Question: I'm creating 3D Compass application.
I'm using <URL>. Thanks in advance.

:
When you rotating model, there is difference between:
'''
gl.glRotatef(_angleY, 0f, 1f, 0f); //ROLL
gl.glRotatef(_angleX, 1f, 0f, 0f); //ELEVATION
gl.glRotatef(_angleZ, 0f, 0f, 1f); //AZIMUTH
gl.glRotatef(_angleX, 1f, 0f, 0f); //ELEVATION
gl.glRotatef(_angleY, 0f, 1f, 0f); //ROLL
gl.glRotatef(_angleZ, 0f, 0f, 1f); //AZIMUTH
'''
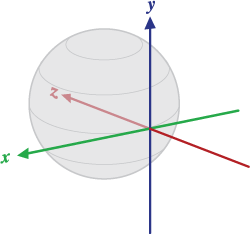
Answer: Well, I can see at least 1 problem with this approach of yours.
I assume that you combine a 3D vector corresponding to your magnetometer with an averaging low pass filter to smoothen the data. Although such approach would work great for a sensor value which varies without discontinuities, such as raw data from accelerometer, it doesn't work so great verbatim with angular variables fetched from your magnetometer. Why, one might ask?
Because those angular variables (azimuth, pitch, roll) have an upper-bound and a lower-bound, which means that any value above 180 degrees, say 181 degrees, would wrap around to 181-360 = -179 degrees, and any variable below -180 degrees would wrap around in the other direction. So when one of those angular variables get close to those thresholds (180 or -180), this variable will tend to oscillate to values close to those 2 extremes. When you blindly apply a low-pass filter to those values, you get either a smooth decreasing from 180 degrees towards -180 degrees, or a smooth increasing from -180 towards 180 degrees. Either way, the result would look quite like your video above... As long as one directly applies an averaging buffer onto the raw angle data from 'getOrientation(...)', this problem will be present (and should be present not only for the case where the phone is upright, but also in the cases where there are azimuth angle wraparounds too... Maybe you could test for those bugs as well...).
You say that you tested this with a buffer size of 1. Theoretically, the problem should not be present if there is no averaging at all, although in some implementations of a circular buffer I've seen in the past, it could mean that there is still averaging done with at least 1 past value, not that there is no averaging at all. If this is your case, we have found the root cause of your bug.
Unfortunately, there isn't much of an elegant solution that could be implemented while sticking with your standard averaging filter. What I usually do in this case is switch to another type of low pass filter, which doesn't need any deep buffer to operate: a simple IIR filter (order 1):
* *
...where is the filtered angle, is the raw angle, and <1 is analogous to a time constant, as alpha=1 corresponds to the no-filter case, and the frequency cutoff of the low-pass filter gets lowered as alpha approaches zero. An acute eye would probably have noticed by now that this corresponds to a simple .
Such a filter allows the compensation of the wraparound of the angle value because we can add or subtract 360 to so as to ensure that , which in turn ensures that the filtered angle value will always increase/decrease in the optimal direction to reach its "setpoint".
An example function call, which is to be scheduled periodically, that calculates a filtered angle value y for a given raw angle value x, could be something like this:
'''
private float restrictAngle(float tmpAngle){
while(tmpAngle>=180) tmpAngle-=360;
while(tmpAngle<-180) tmpAngle+=360;
return tmpAngle;
}
//x is a raw angle value from getOrientation(...)
//y is the current filtered angle value
private float calculateFilteredAngle(float x, float y){
final float alpha = 0.1f;
float diff = x-y;
//here, we ensure that abs(diff)<=180
diff = restrictAngle(diff);
y += alpha*diff;
//ensure that y stays within [-180, 180[ bounds
y = restrictAngle(y);
return y;
}
'''
The function 'calculateFilteredAngle(float x, float y)' can then be called periodically using something like this (example for azimuth angle from 'getOrientation(...)' function:
'''
filteredAzimuth = calculateFilteredAngle(azimuth, filteredAzimuth);
'''
Using this method, the filter would not misbehave like the averaging filter as mentioned by the OP.
As I could not load the .apk uploaded by the OP, I decided to implement my own test project in order to see if the corrections work. Here is the entire code (it does not use a .XML for the main layout, so I did not include it). Simply copy it to a test project to see if it works on a specific device (tested functional on a HTC Desire w/ Android v. 2.1):
File 1: Compass3DActivity.java:
'''
package com.epichorns.compass3D;
import android.app.Activity;
import android.content.Context;
import android.hardware.Sensor;
import android.hardware.SensorEvent;
import android.hardware.SensorEventListener;
import android.hardware.SensorManager;
import android.os.Bundle;
import android.view.ViewGroup;
import android.widget.LinearLayout;
import android.widget.TextView;
public class Compass3DActivity extends Activity {
//Textviews for showing angle data
TextView mTextView_azimuth;
TextView mTextView_pitch;
TextView mTextView_roll;
TextView mTextView_filtered_azimuth;
TextView mTextView_filtered_pitch;
TextView mTextView_filtered_roll;
float mAngle0_azimuth=0;
float mAngle1_pitch=0;
float mAngle2_roll=0;
float mAngle0_filtered_azimuth=0;
float mAngle1_filtered_pitch=0;
float mAngle2_filtered_roll=0;
private Compass3DView mCompassView;
private SensorManager sensorManager;
//sensor calculation values
float[] mGravity = null;
float[] mGeomagnetic = null;
float Rmat[] = new float[9];
float Imat[] = new float[9];
float orientation[] = new float[3];
SensorEventListener mAccelerometerListener = new SensorEventListener(){
public void onAccuracyChanged(Sensor sensor, int accuracy) {}
public void onSensorChanged(SensorEvent event) {
if (event.sensor.getType() == Sensor.TYPE_ACCELEROMETER){
mGravity = event.values.clone();
processSensorData();
}
}
};
SensorEventListener mMagnetometerListener = new SensorEventListener(){
public void onAccuracyChanged(Sensor sensor, int accuracy) {}
public void onSensorChanged(SensorEvent event) {
if (event.sensor.getType() == Sensor.TYPE_MAGNETIC_FIELD){
mGeomagnetic = event.values.clone();
processSensorData();
update();
}
}
};
private float restrictAngle(float tmpAngle){
while(tmpAngle>=180) tmpAngle-=360;
while(tmpAngle<-180) tmpAngle+=360;
return tmpAngle;
}
//x is a raw angle value from getOrientation(...)
//y is the current filtered angle value
private float calculateFilteredAngle(float x, float y){
final float alpha = 0.3f;
float diff = x-y;
//here, we ensure that abs(diff)<=180
diff = restrictAngle(diff);
y += alpha*diff;
//ensure that y stays within [-180, 180[ bounds
y = restrictAngle(y);
return y;
}
public void processSensorData(){
if (mGravity != null && mGeomagnetic != null) {
boolean success = SensorManager.getRotationMatrix(Rmat, Imat, mGravity, mGeomagnetic);
if (success) {
SensorManager.getOrientation(Rmat, orientation);
mAngle0_azimuth = (float)Math.toDegrees((double)orientation[0]); // orientation contains: azimut, pitch and roll
mAngle1_pitch = (float)Math.toDegrees((double)orientation[1]); //pitch
mAngle2_roll = -(float)Math.toDegrees((double)orientation[2]); //roll
mAngle0_filtered_azimuth = calculateFilteredAngle(mAngle0_azimuth, mAngle0_filtered_azimuth);
mAngle1_filtered_pitch = calculateFilteredAngle(mAngle1_pitch, mAngle1_filtered_pitch);
mAngle2_filtered_roll = calculateFilteredAngle(mAngle2_roll, mAngle2_filtered_roll);
}
mGravity=null; //oblige full new refresh
mGeomagnetic=null; //oblige full new refresh
}
}
/** Called when the activity is first created. */
@Override
public void onCreate(Bundle savedInstanceState) {
super.onCreate(savedInstanceState);
LinearLayout ll = new LinearLayout(this);
LinearLayout.LayoutParams llParams = new LinearLayout.LayoutParams(LinearLayout.LayoutParams.FILL_PARENT, LinearLayout.LayoutParams.FILL_PARENT);
ll.setLayoutParams(llParams);
ll.setOrientation(LinearLayout.VERTICAL);
ViewGroup.LayoutParams txtParams = new ViewGroup.LayoutParams(ViewGroup.LayoutParams.WRAP_CONTENT, ViewGroup.LayoutParams.WRAP_CONTENT);
mTextView_azimuth = new TextView(this);
mTextView_azimuth.setLayoutParams(txtParams);
mTextView_pitch = new TextView(this);
mTextView_pitch.setLayoutParams(txtParams);
mTextView_roll = new TextView(this);
mTextView_roll.setLayoutParams(txtParams);
mTextView_filtered_azimuth = new TextView(this);
mTextView_filtered_azimuth.setLayoutParams(txtParams);
mTextView_filtered_pitch = new TextView(this);
mTextView_filtered_pitch.setLayoutParams(txtParams);
mTextView_filtered_roll = new TextView(this);
mTextView_filtered_roll.setLayoutParams(txtParams);
mCompassView = new Compass3DView(this);
ViewGroup.LayoutParams compassParams = new ViewGroup.LayoutParams(200,200);
mCompassView.setLayoutParams(compassParams);
ll.addView(mCompassView);
ll.addView(mTextView_azimuth);
ll.addView(mTextView_pitch);
ll.addView(mTextView_roll);
ll.addView(mTextView_filtered_azimuth);
ll.addView(mTextView_filtered_pitch);
ll.addView(mTextView_filtered_roll);
setContentView(ll);
sensorManager = (SensorManager) this.getSystemService(Context.SENSOR_SERVICE);
sensorManager.registerListener(mAccelerometerListener, sensorManager.getDefaultSensor(Sensor.TYPE_ACCELEROMETER), SensorManager.SENSOR_DELAY_UI);
sensorManager.registerListener(mMagnetometerListener, sensorManager.getDefaultSensor(Sensor.TYPE_MAGNETIC_FIELD), SensorManager.SENSOR_DELAY_UI);
update();
}
@Override
public void onDestroy(){
super.onDestroy();
sensorManager.unregisterListener(mAccelerometerListener);
sensorManager.unregisterListener(mMagnetometerListener);
}
private void update(){
mCompassView.changeAngles(mAngle1_filtered_pitch, mAngle2_filtered_roll, mAngle0_filtered_azimuth);
mTextView_azimuth.setText("Azimuth: "+String.valueOf(mAngle0_azimuth));
mTextView_pitch.setText("Pitch: "+String.valueOf(mAngle1_pitch));
mTextView_roll.setText("Roll: "+String.valueOf(mAngle2_roll));
mTextView_filtered_azimuth.setText("Azimuth: "+String.valueOf(mAngle0_filtered_azimuth));
mTextView_filtered_pitch.setText("Pitch: "+String.valueOf(mAngle1_filtered_pitch));
mTextView_filtered_roll.setText("Roll: "+String.valueOf(mAngle2_filtered_roll));
}
}
'''
File 2: Compass3DView.java:
'''
package com.epichorns.compass3D;
import android.content.Context;
import android.opengl.GLSurfaceView;
public class Compass3DView extends GLSurfaceView {
private Compass3DRenderer mRenderer;
public Compass3DView(Context context) {
super(context);
mRenderer = new Compass3DRenderer(context);
setRenderer(mRenderer);
}
public void changeAngles(float angle0, float angle1, float angle2){
mRenderer.setAngleX(angle0);
mRenderer.setAngleY(angle1);
mRenderer.setAngleZ(angle2);
}
}
'''
File 3: Compass3DRenderer.java:
'''
package com.epichorns.compass3D;
import java.nio.ByteBuffer;
import java.nio.ByteOrder;
import java.nio.FloatBuffer;
import java.nio.ShortBuffer;
import javax.microedition.khronos.egl.EGLConfig;
import javax.microedition.khronos.opengles.GL10;
import android.content.Context;
import android.opengl.GLSurfaceView;
public class Compass3DRenderer implements GLSurfaceView.Renderer {
Context mContext;
// a raw buffer to hold indices
ShortBuffer _indexBuffer;
// raw buffers to hold the vertices
FloatBuffer _vertexBuffer0;
FloatBuffer _vertexBuffer1;
FloatBuffer _vertexBuffer2;
FloatBuffer _vertexBuffer3;
FloatBuffer _vertexBuffer4;
FloatBuffer _vertexBuffer5;
int _numVertices = 3; //standard triangle vertices = 3
FloatBuffer _textureBuffer0123;
//private FloatBuffer _light0Position;
//private FloatBuffer _light0Ambient;
float _light0Position[] = new float[]{10.0f, 10.0f, 10.0f, 0.0f};
float _light0Ambient[] = new float[]{0.05f, 0.05f, 0.05f, 1.0f};
float _light0Diffuse[] = new float[]{0.5f, 0.5f, 0.5f, 1.0f};
float _light0Specular[] = new float[]{0.7f, 0.7f, 0.7f, 1.0f};
float _matAmbient[] = new float[] { 0.6f, 0.6f, 0.6f, 1.0f };
float _matDiffuse[] = new float[] { 0.6f, 0.6f, 0.6f, 1.0f };
private float _angleX=0f;
private float _angleY=0f;
private float _angleZ=0f;
Compass3DRenderer(Context context){
super();
mContext = context;
}
public void setAngleX(float angle) {
_angleX = angle;
}
public void setAngleY(float angle) {
_angleY = angle;
}
public void setAngleZ(float angle) {
_angleZ = angle;
}
FloatBuffer InitFloatBuffer(float[] src){
ByteBuffer bb = ByteBuffer.allocateDirect(4*src.length);
bb.order(ByteOrder.nativeOrder());
FloatBuffer inBuf = bb.asFloatBuffer();
inBuf.put(src);
return inBuf;
}
ShortBuffer InitShortBuffer(short[] src){
ByteBuffer bb = ByteBuffer.allocateDirect(2*src.length);
bb.order(ByteOrder.nativeOrder());
ShortBuffer inBuf = bb.asShortBuffer();
inBuf.put(src);
return inBuf;
}
//Init data for our rendered pyramid
private void initTriangles() {
//Side faces triangles
float[] coords = {
-0.25f, -0.5f, 0.25f,
0.25f, -0.5f, 0.25f,
0f, 0.5f, 0f
};
float[] coords1 = {
0.25f, -0.5f, 0.25f,
0.25f, -0.5f, -0.25f,
0f, 0.5f, 0f
};
float[] coords2 = {
0.25f, -0.5f, -0.25f,
-0.25f, -0.5f, -0.25f,
0f, 0.5f, 0f
};
float[] coords3 = {
-0.25f, -0.5f, -0.25f,
-0.25f, -0.5f, 0.25f,
0f, 0.5f, 0f
};
//Base triangles
float[] coords4 = {
-0.25f, -0.5f, 0.25f,
0.25f, -0.5f, -0.25f,
0.25f, -0.5f, 0.25f
};
float[] coords5 = {
-0.25f, -0.5f, 0.25f,
-0.25f, -0.5f, -0.25f,
0.25f, -0.5f, -0.25f
};
float[] textures0123 = {
// Mapping coordinates for the vertices (UV mapping CW)
0.0f, 0.0f, // bottom left
1.0f, 0.0f, // bottom right
0.5f, 1.0f, // top ctr
};
_vertexBuffer0 = InitFloatBuffer(coords);
_vertexBuffer0.position(0);
_vertexBuffer1 = InitFloatBuffer(coords1);
_vertexBuffer1.position(0);
_vertexBuffer2 = InitFloatBuffer(coords2);
_vertexBuffer2.position(0);
_vertexBuffer3 = InitFloatBuffer(coords3);
_vertexBuffer3.position(0);
_vertexBuffer4 = InitFloatBuffer(coords4);
_vertexBuffer4.position(0);
_vertexBuffer5 = InitFloatBuffer(coords5);
_vertexBuffer5.position(0);
_textureBuffer0123 = InitFloatBuffer(textures0123);
_textureBuffer0123.position(0);
short[] indices = {0, 1, 2};
_indexBuffer = InitShortBuffer(indices);
_indexBuffer.position(0);
}
public void onSurfaceCreated(GL10 gl, EGLConfig config) {
gl.glEnable(GL10.GL_CULL_FACE); // enable the differentiation of which side may be visible
gl.glShadeModel(GL10.GL_SMOOTH);
gl.glFrontFace(GL10.GL_CCW); // which is the front? the one which is drawn counter clockwise
gl.glCullFace(GL10.GL_BACK); // which one should NOT be drawn
initTriangles();
gl.glEnableClientState(GL10.GL_VERTEX_ARRAY);
gl.glEnableClientState(GL10.GL_TEXTURE_COORD_ARRAY);
}
public void onDrawFrame(GL10 gl) {
gl.glPushMatrix();
gl.glClearColor(0, 0, 0, 1.0f); //clipping backdrop color
// clear the color buffer to show the ClearColor we called above...
gl.glClear(GL10.GL_COLOR_BUFFER_BIT);
// set rotation
gl.glRotatef(_angleY, 0f, 1f, 0f); //ROLL
gl.glRotatef(_angleX, 1f, 0f, 0f); //ELEVATION
gl.glRotatef(_angleZ, 0f, 0f, 1f); //AZIMUTH
//Draw our pyramid
//4 side faces
gl.glColor4f(0.5f, 0f, 0f, 0.5f);
gl.glVertexPointer(3, GL10.GL_FLOAT, 0, _vertexBuffer0);
gl.glDrawElements(GL10.GL_TRIANGLES, _numVertices, GL10.GL_UNSIGNED_SHORT, _indexBuffer);
gl.glColor4f(0.5f, 0.5f, 0f, 0.5f);
gl.glVertexPointer(3, GL10.GL_FLOAT, 0, _vertexBuffer1);
gl.glDrawElements(GL10.GL_TRIANGLES, _numVertices, GL10.GL_UNSIGNED_SHORT, _indexBuffer);
gl.glColor4f(0f, 0.5f, 0f, 0.5f);
gl.glVertexPointer(3, GL10.GL_FLOAT, 0, _vertexBuffer2);
gl.glDrawElements(GL10.GL_TRIANGLES, _numVertices, GL10.GL_UNSIGNED_SHORT, _indexBuffer);
gl.glColor4f(0f, 0.5f, 0.5f, 0.5f);
gl.glVertexPointer(3, GL10.GL_FLOAT, 0, _vertexBuffer3);
gl.glDrawElements(GL10.GL_TRIANGLES, _numVertices, GL10.GL_UNSIGNED_SHORT, _indexBuffer);
//Base face
gl.glColor4f(0f, 0f, 0.5f, 0.5f);
gl.glVertexPointer(3, GL10.GL_FLOAT, 0, _vertexBuffer4);
gl.glDrawElements(GL10.GL_TRIANGLES, _numVertices, GL10.GL_UNSIGNED_SHORT, _indexBuffer);
gl.glVertexPointer(3, GL10.GL_FLOAT, 0, _vertexBuffer5);
gl.glDrawElements(GL10.GL_TRIANGLES, _numVertices, GL10.GL_UNSIGNED_SHORT, _indexBuffer);
gl.glPopMatrix();
}
public void onSurfaceChanged(GL10 gl, int w, int h) {
gl.glViewport(0, 0, w, h);
gl.glViewport(0, 0, w, h);
}
}
'''
Please note that this code does not compensate for tablet default landscape orientation, so it is only expected to work correctly on a phone (I didn't have a tablet close by to test any correction code).